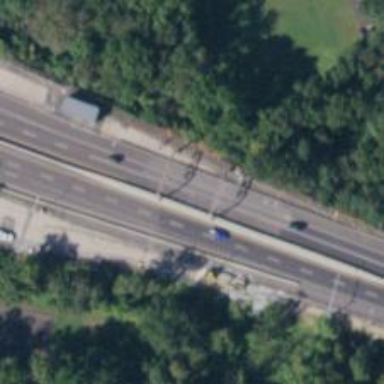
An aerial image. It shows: Toll gantry on the road.